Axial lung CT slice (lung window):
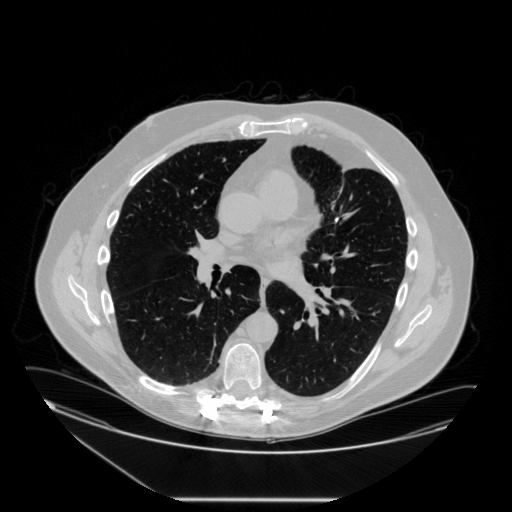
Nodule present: no